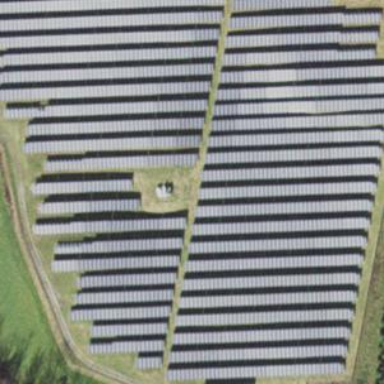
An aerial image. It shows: Solar power plant enclosed by fence. The plant generates electricity using photovoltaic technology.